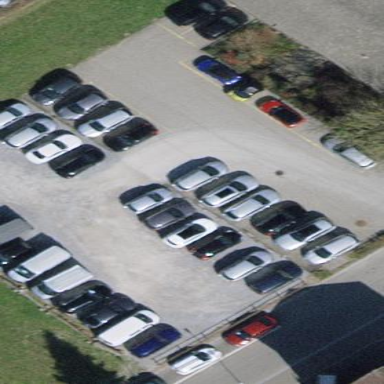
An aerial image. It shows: Parking area with asphalt surface.